Field crop: maize
Growth stage: 2
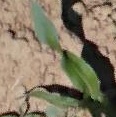
Species: maize